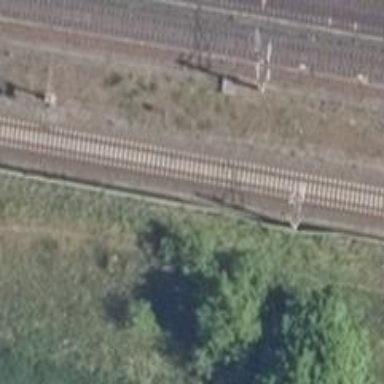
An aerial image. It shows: Railway milestone.